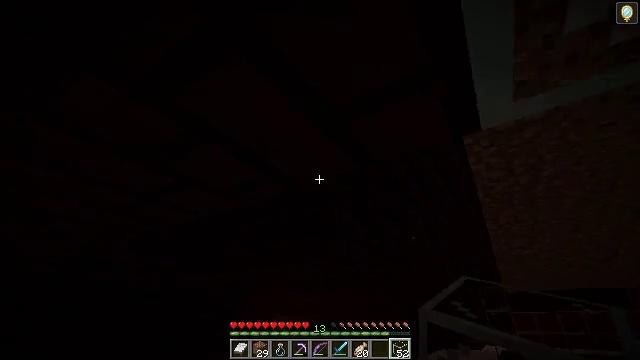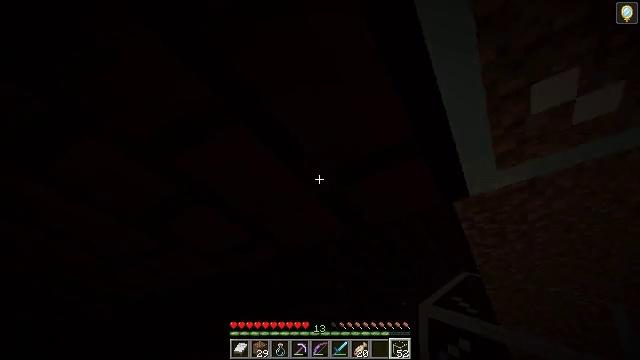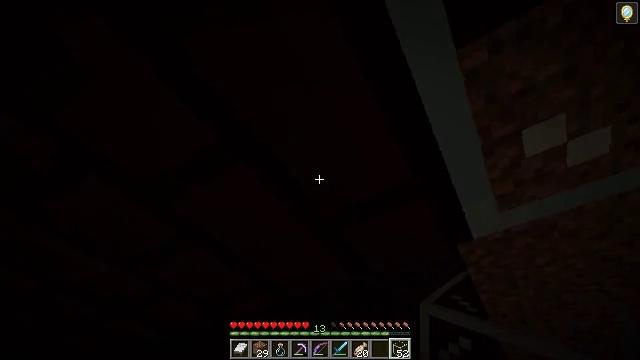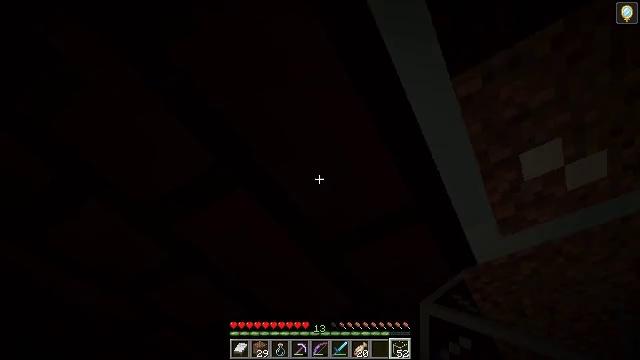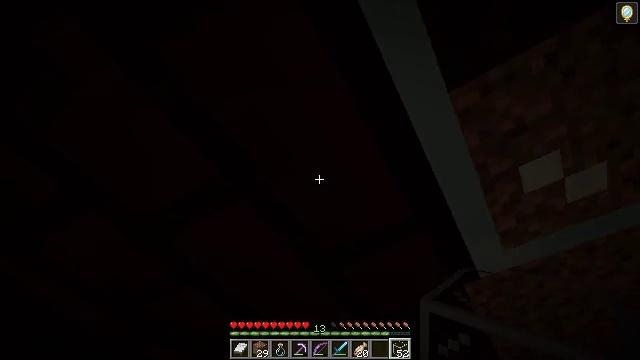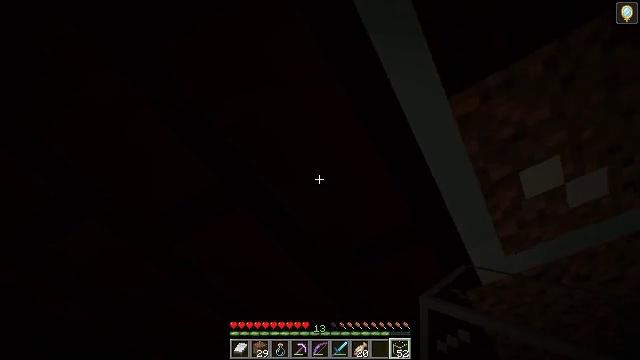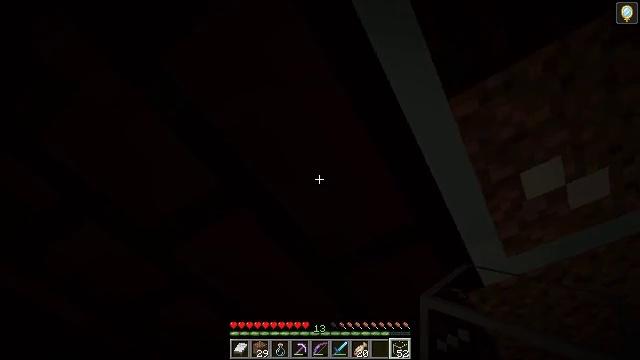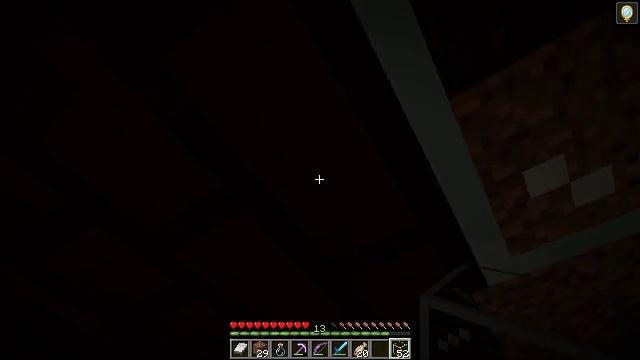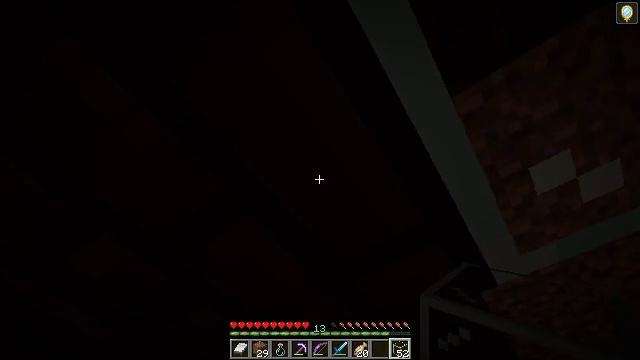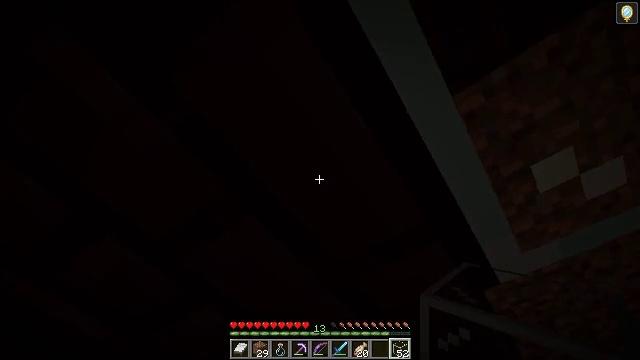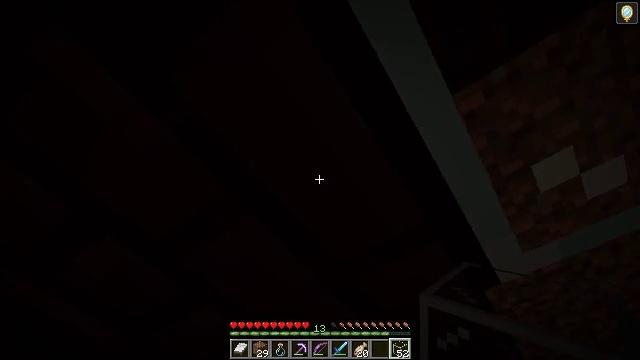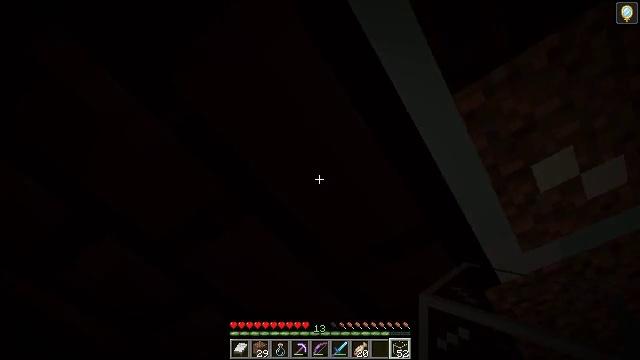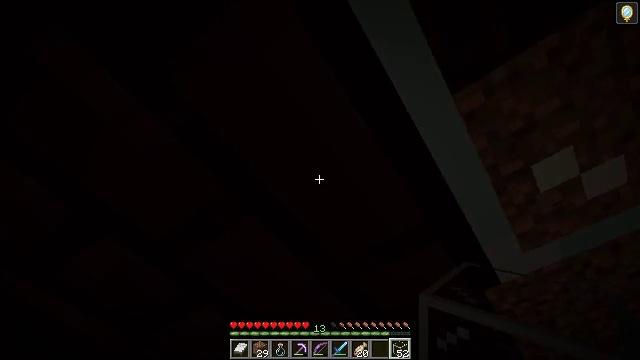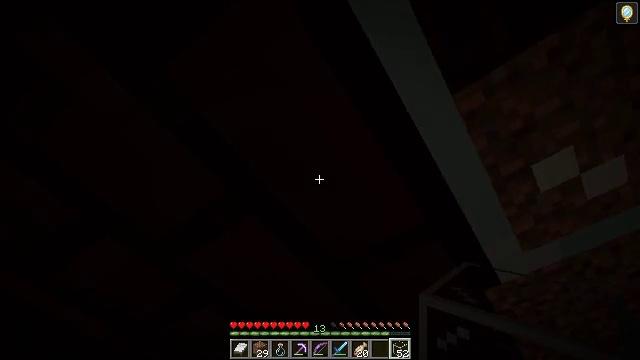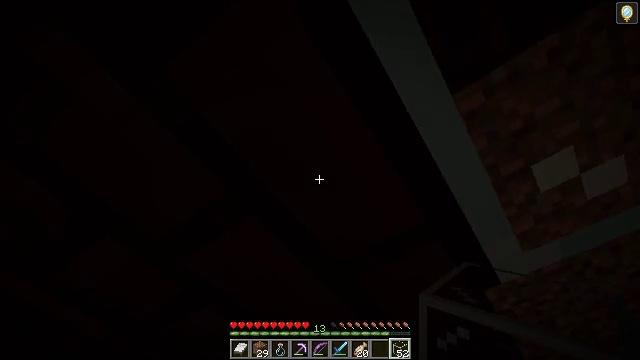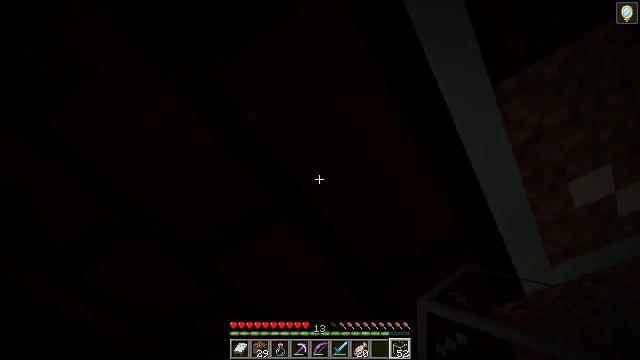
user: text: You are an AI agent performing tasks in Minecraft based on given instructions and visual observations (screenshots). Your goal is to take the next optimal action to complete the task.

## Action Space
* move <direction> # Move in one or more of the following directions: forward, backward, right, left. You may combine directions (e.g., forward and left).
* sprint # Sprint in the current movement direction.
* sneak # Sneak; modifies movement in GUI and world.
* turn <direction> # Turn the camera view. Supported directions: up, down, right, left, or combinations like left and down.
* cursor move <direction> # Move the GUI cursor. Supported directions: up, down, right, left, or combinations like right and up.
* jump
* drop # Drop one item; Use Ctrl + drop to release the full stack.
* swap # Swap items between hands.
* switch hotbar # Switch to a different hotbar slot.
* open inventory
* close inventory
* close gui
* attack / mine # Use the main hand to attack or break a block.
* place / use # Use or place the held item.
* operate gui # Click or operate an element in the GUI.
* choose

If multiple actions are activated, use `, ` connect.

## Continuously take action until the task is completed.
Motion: motion action
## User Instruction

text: Harvest nether bricks from a structure.
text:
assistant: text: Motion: turn right and up
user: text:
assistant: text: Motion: turn up
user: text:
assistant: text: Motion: turn up
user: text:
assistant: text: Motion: turn up
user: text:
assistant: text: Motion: turn up
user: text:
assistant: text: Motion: no_op
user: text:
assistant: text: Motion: no_op
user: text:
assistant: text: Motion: turn left
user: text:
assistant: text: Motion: no_op
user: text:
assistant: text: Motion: no_op
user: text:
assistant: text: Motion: no_op
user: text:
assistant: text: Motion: no_op
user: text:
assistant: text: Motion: no_op
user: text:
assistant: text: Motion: no_op
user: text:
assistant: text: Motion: move left, turn right
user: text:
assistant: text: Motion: move left, turn right
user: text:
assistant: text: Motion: move left, turn right
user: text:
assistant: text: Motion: turn right
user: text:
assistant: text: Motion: turn right
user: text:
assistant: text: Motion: turn right
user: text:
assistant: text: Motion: no_op
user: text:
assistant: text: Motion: turn right
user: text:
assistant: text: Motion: no_op
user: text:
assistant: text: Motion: no_op
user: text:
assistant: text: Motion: no_op
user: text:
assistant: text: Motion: no_op
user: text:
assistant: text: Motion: no_op
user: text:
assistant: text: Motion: no_op
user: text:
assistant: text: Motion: no_op
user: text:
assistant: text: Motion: no_op